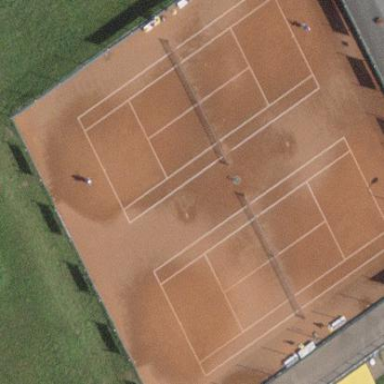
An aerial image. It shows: Tennis court on pitch designated for leisure land.